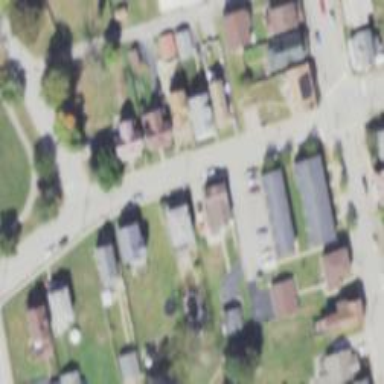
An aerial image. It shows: Alley classified as service road.